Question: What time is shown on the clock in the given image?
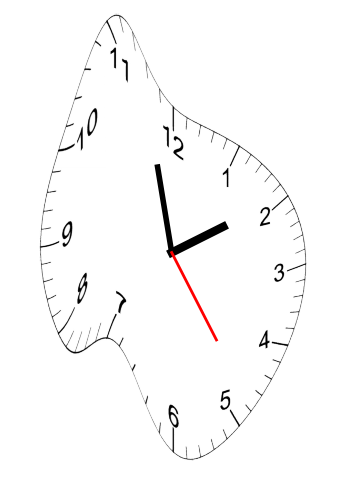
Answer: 01:57:24